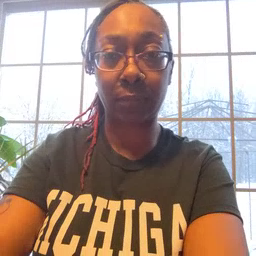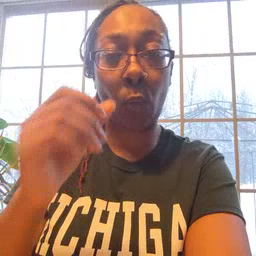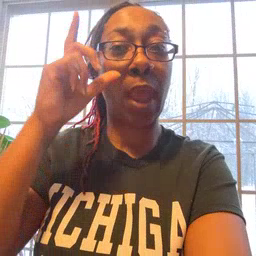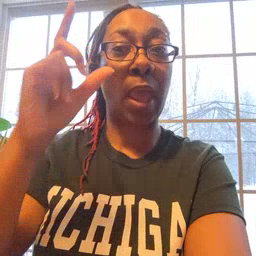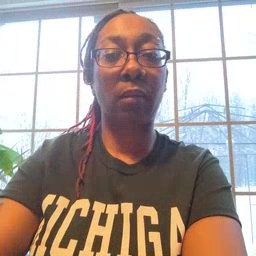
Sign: awake